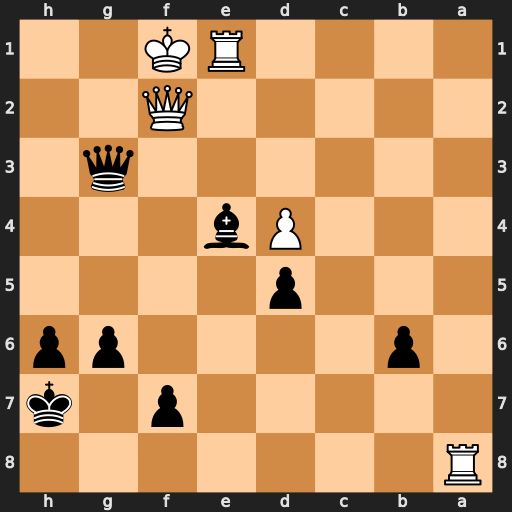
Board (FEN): R7/5p1k/1p4pp/3p4/3Pb3/6q1/5Q2/4RK2
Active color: b
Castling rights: -
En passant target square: -
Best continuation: Qh3+ Kg1 Qh1#